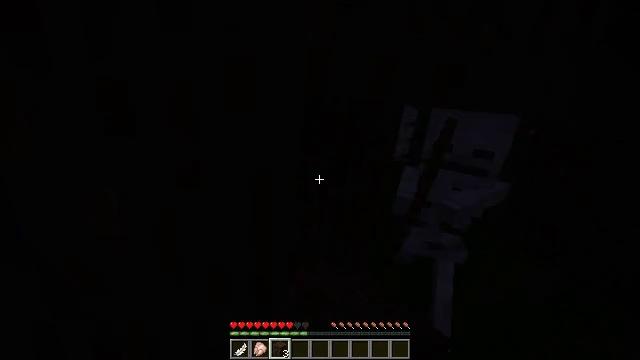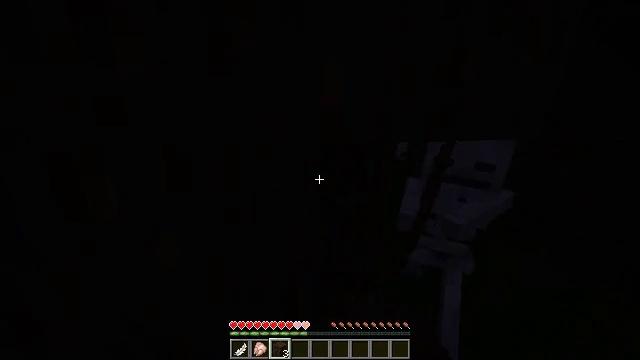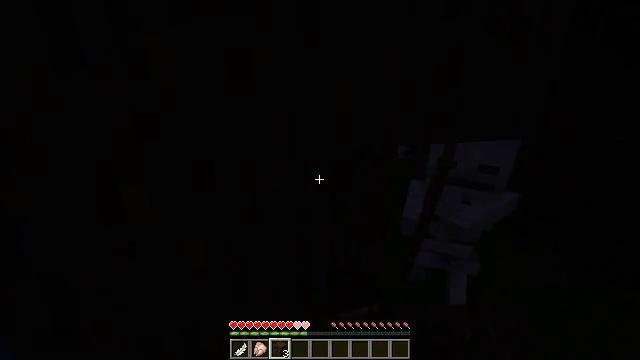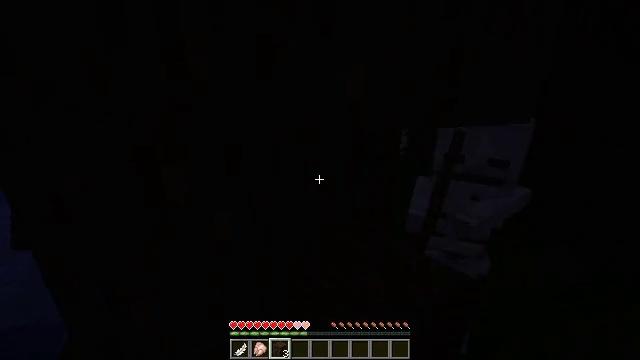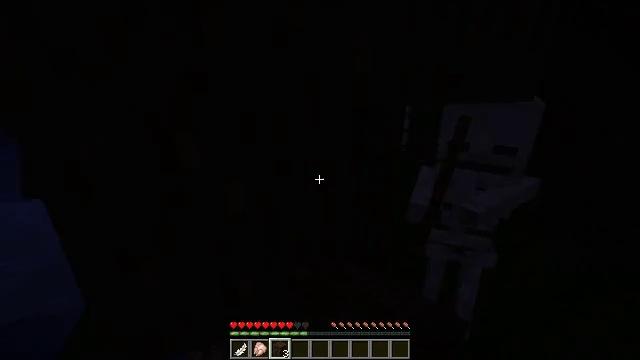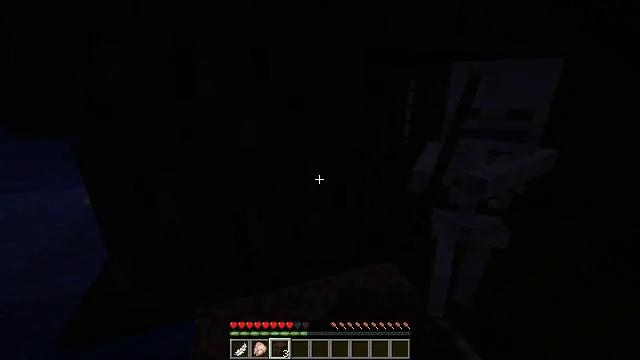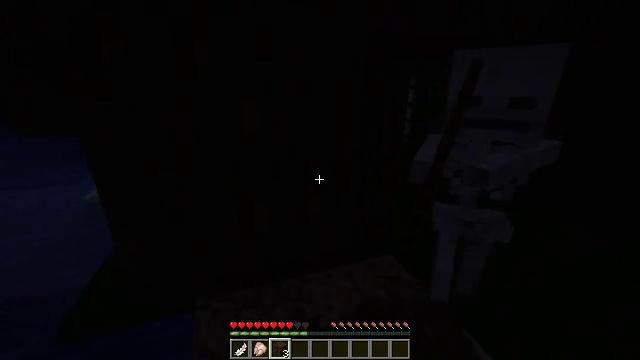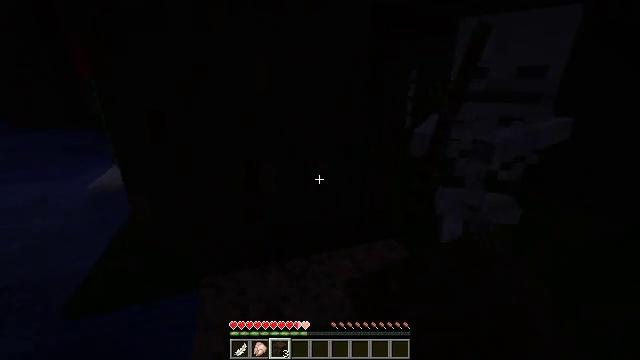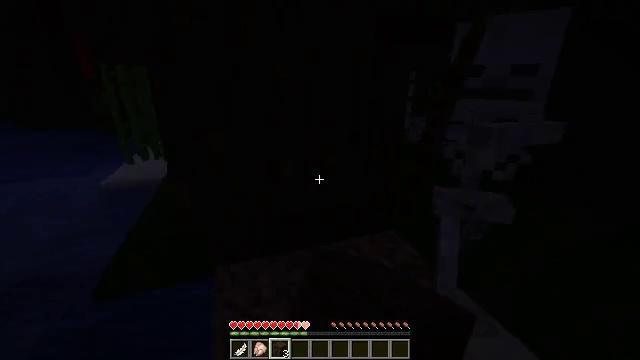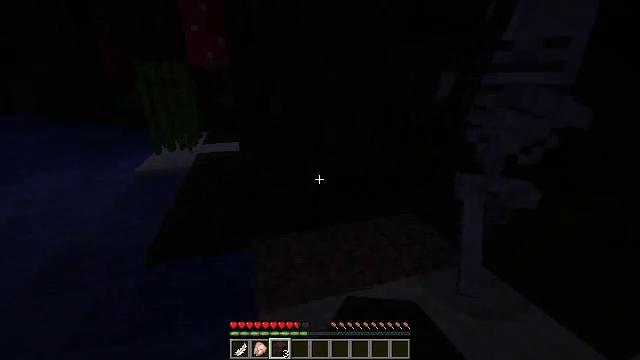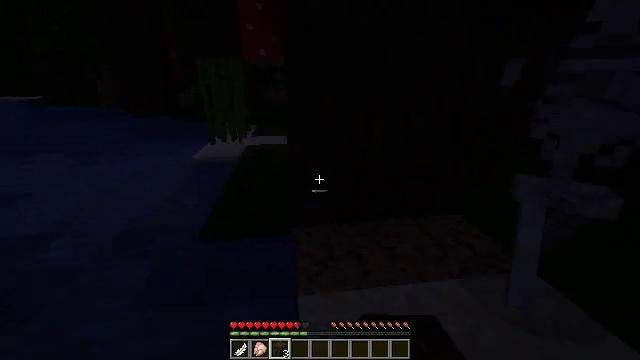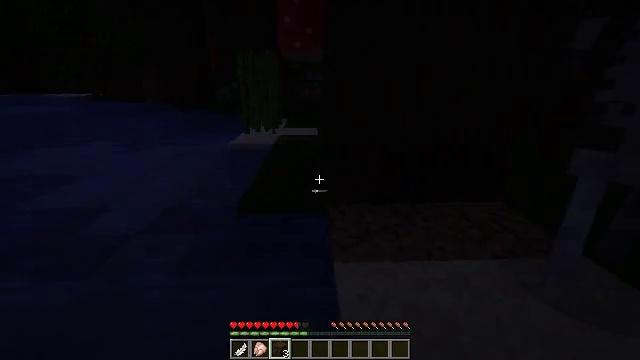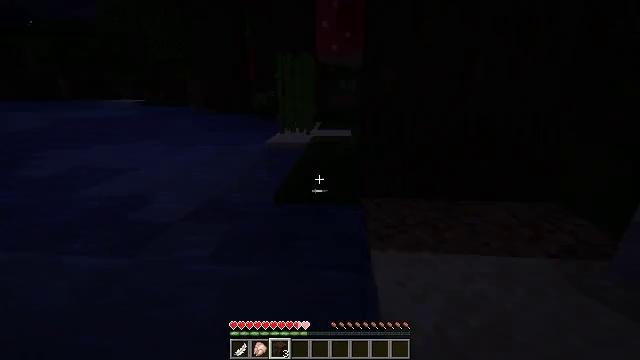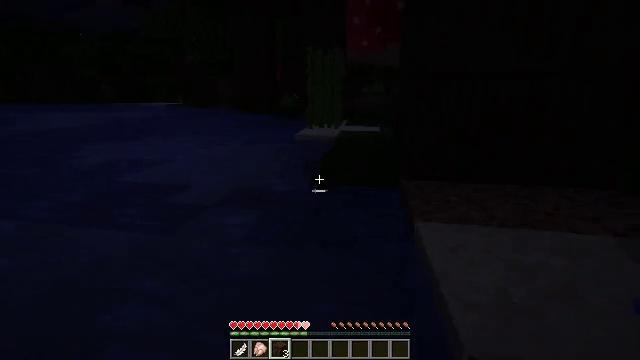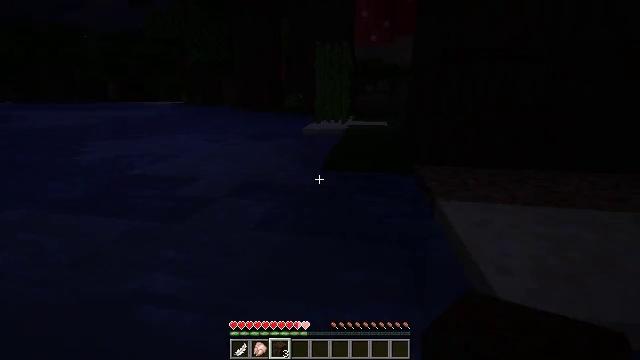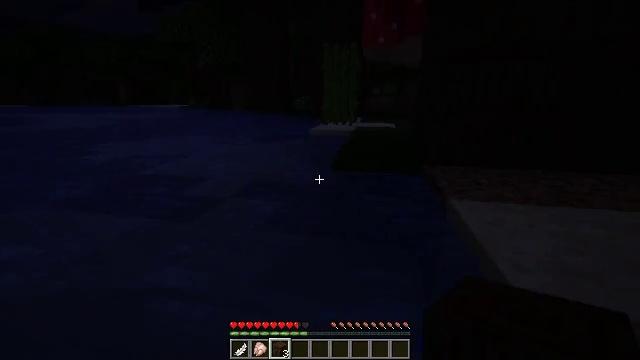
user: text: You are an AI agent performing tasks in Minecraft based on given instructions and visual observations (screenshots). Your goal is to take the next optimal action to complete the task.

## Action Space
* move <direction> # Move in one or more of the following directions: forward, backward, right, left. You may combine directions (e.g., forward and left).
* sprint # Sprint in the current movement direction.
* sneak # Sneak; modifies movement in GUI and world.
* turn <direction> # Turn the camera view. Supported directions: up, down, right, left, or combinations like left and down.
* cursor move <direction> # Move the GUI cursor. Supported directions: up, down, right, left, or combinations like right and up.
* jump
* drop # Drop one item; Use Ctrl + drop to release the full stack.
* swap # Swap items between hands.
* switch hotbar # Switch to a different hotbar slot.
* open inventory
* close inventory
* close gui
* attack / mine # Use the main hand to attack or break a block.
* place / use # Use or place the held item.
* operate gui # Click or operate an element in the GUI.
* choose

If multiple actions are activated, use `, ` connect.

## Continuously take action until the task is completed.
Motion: motion action
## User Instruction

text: Mine the mushroom stem in the forest.
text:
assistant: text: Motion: attack / mine
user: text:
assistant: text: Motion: attack / mine
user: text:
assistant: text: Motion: attack / mine
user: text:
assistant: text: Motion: attack / mine
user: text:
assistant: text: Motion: move back, attack / mine
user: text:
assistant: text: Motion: move back, attack / mine
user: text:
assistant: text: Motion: move back, attack / mine
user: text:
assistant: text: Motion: move back and move left, attack / mine
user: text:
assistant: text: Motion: move back and move left, turn left, attack / mine
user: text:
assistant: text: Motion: move back and move left, turn left
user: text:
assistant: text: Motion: move back and move left, turn left
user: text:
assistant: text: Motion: move left, turn left and up
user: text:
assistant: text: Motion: move left, turn left and up
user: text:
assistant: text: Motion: move left
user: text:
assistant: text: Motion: move forward and move left, turn left
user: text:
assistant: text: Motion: move forward and move left
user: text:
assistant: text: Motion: move forward
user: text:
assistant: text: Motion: move forward, jump
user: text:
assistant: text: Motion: move forward, jump
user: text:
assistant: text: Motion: move forward, jump
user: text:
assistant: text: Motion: move forward, jump
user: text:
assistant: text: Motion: move forward, jump
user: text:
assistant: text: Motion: move forward
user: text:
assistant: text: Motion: move forward
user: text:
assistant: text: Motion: move forward
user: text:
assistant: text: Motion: move forward
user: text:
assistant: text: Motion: move forward
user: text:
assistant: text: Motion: move forward, turn right
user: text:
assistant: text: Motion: move forward, turn right
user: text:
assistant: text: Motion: move forward, turn right